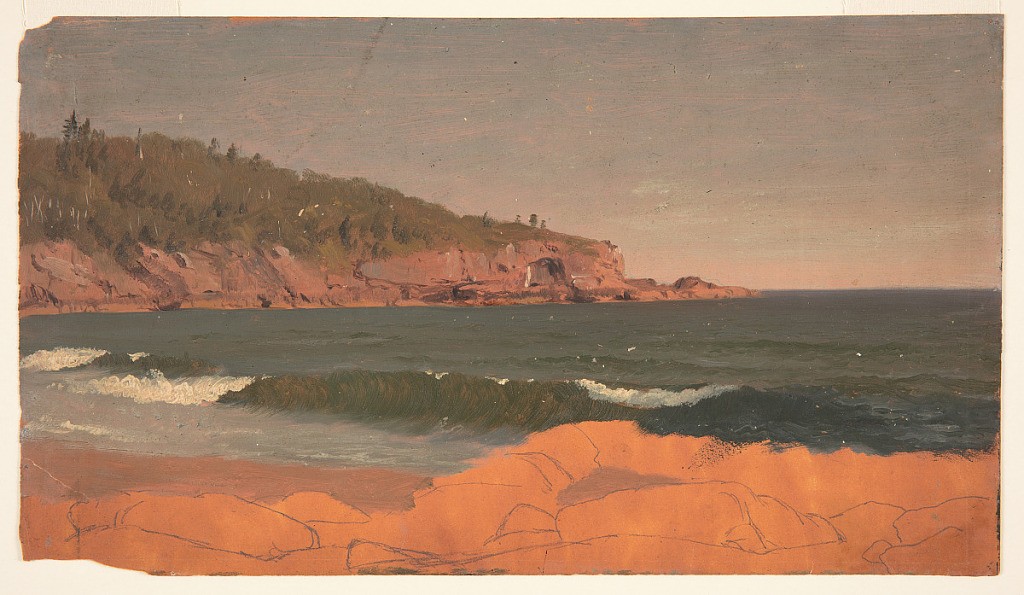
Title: Great Head from Sand Beach, Mt. Desert Island, Maine
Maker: Frederic Edwin Church, American, 1826–1900
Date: probably 1850
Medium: Oil and graphite on tan wove paper
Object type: Drawing
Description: Landscape sketch showing a view of Great Head from Sand Beach on Mount Desert Island in Maine. In the immediate foreground, nearby rocks are rendered only in graphite, revealing the brick-colored grounding, while waves crash on the sandy beach just beyond them. The dark greenish-blue waters of Newport Cove extend over the middle distance until they encounter the sheer, rocky cliffs on the western side of Great Head that rise abruptly at left and center. The cape's wooded hills rise over these red-toned cliff, which taper down to a rocky point at center right. An open and warmly-hued sky reigns above.